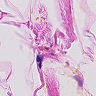
Metastatic tissue present: no